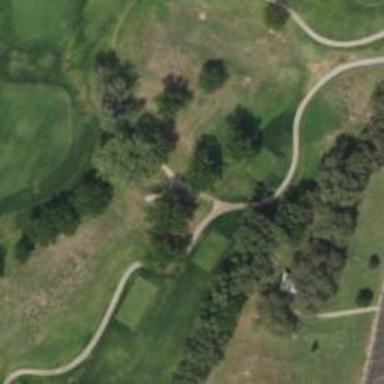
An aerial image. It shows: Service road adjacent to golf path.